Question: Say I have the following HTML:
'''
<select>
<option value="0">Closed</option>
<option value="1">Open</option>
</select>
'''
I'd like to add a border to the '<select>' that depends on the currently selected value:
- 'Closed'- 'Open'

'<select>''0''1'
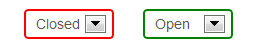
Answer: This is not possible purely in CSS, as CSS does not have any understanding of selected dropdown 'option's. (Even if it did, it would not be possible to match the 'option' then go back up to the parent 'select').
As such, JavaScript is your only option here. I can provide an example, but you didn't tag the question JavaScript so I don't know if this is an option for you.